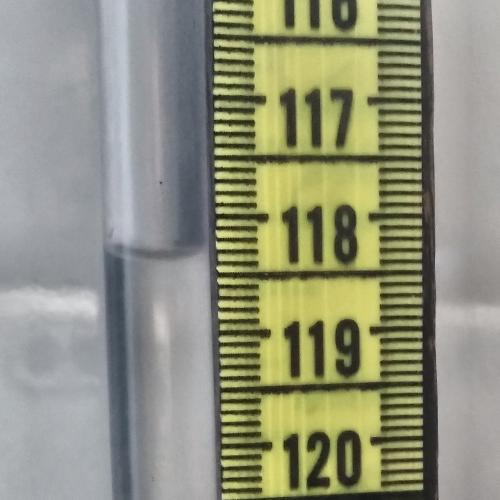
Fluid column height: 118.3 cm